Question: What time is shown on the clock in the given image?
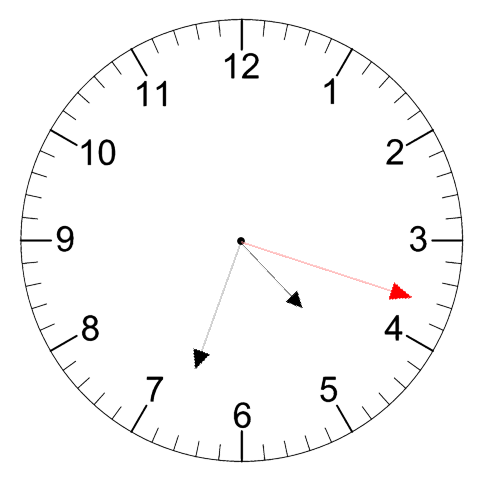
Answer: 04:33:18